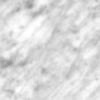
Label: no_change